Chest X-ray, PA view. Patient: 39 years old, sex F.
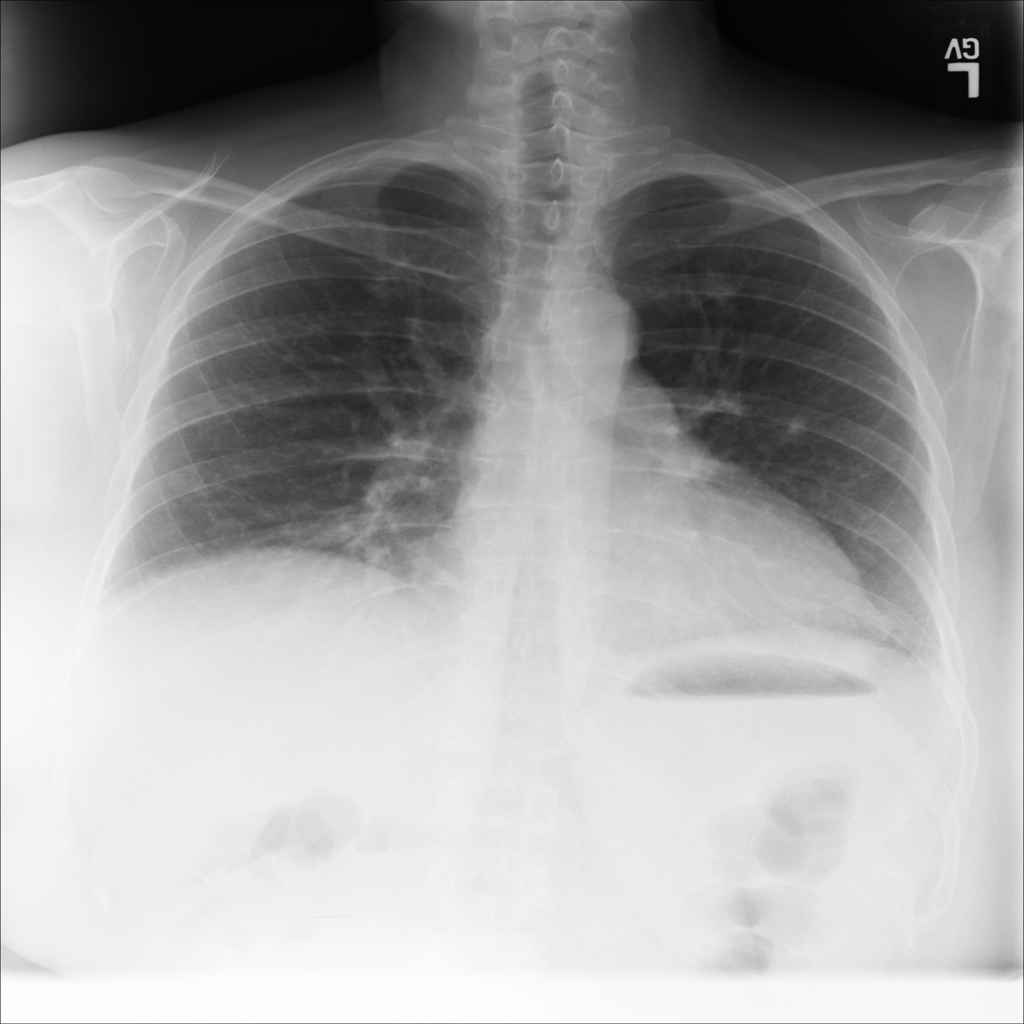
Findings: No Finding